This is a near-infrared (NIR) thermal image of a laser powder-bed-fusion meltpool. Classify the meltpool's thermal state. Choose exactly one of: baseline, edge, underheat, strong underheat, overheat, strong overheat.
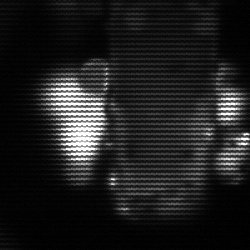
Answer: strong underheat